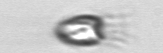
Label: Balanion